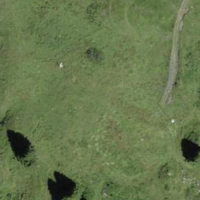
EUNIS habitat code: 23
Species observed at this site:
Arnica montana